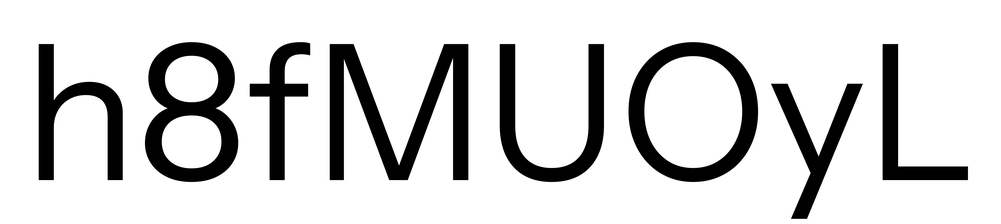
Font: InstrumentSans_Regular